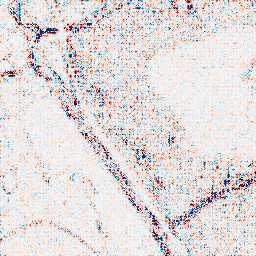
Category: wavelet
Decomposition family: wavelet_reverse_biorthogonal
Decomposition parameters: wavelet: rbio5.5
level: 1
Upsampling method: sinc_blackman
Upsampling parameters: scale: 8
kernel_size: 16
Upsampling scale: 8